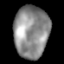
Tissue: lung
Cell type: T cells
Senescence score: 0.2318
Nuclear area (px): 1775
Mean DAPI intensity: 141.144